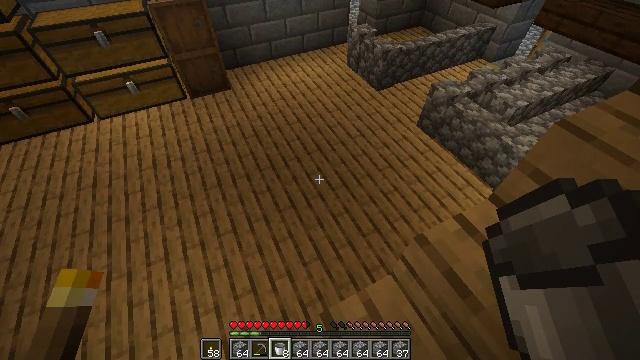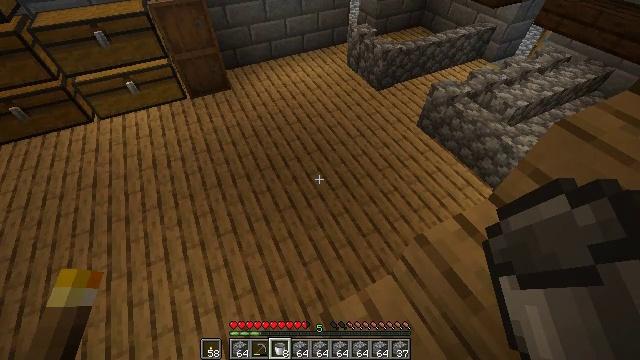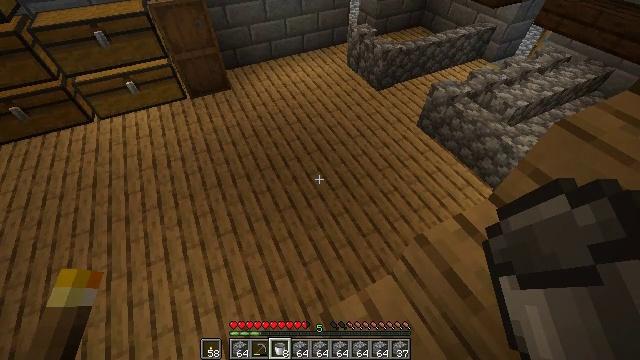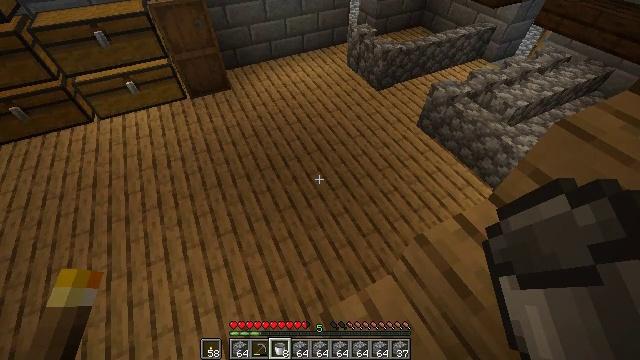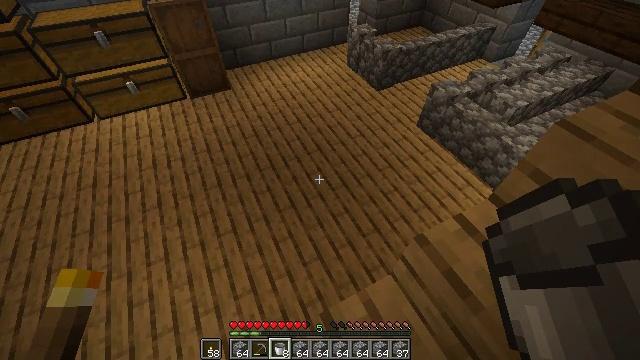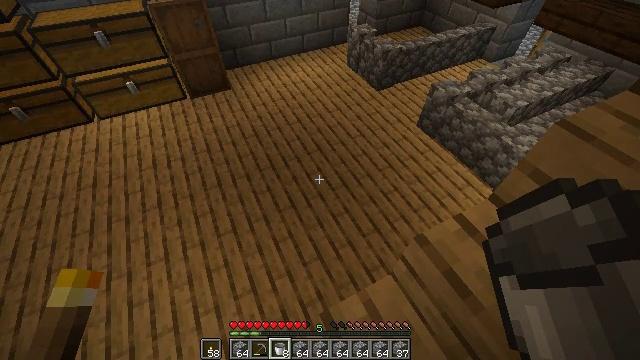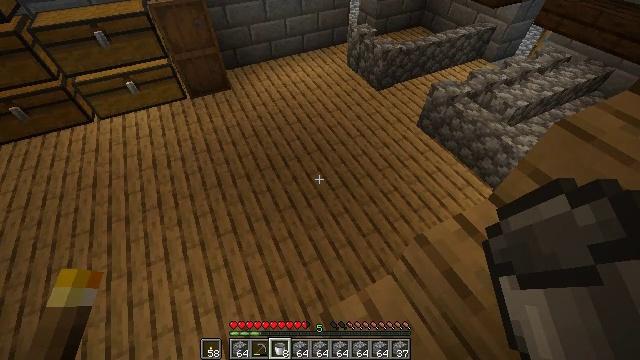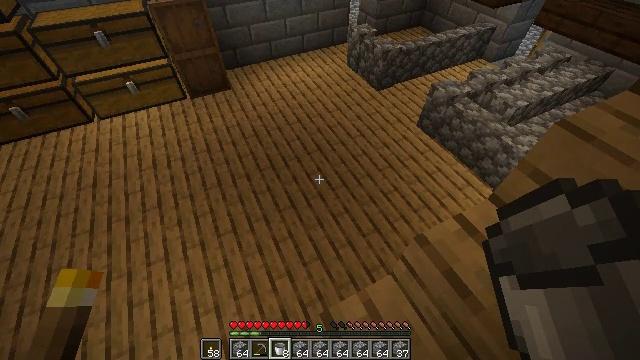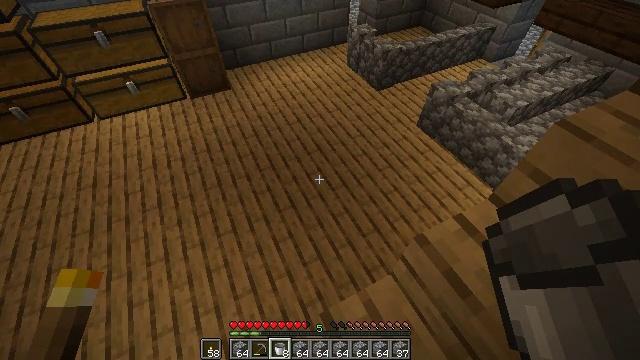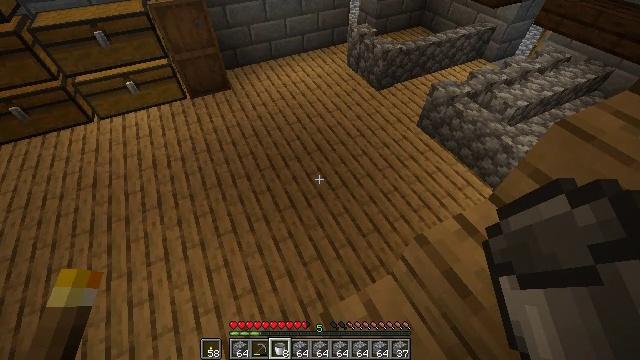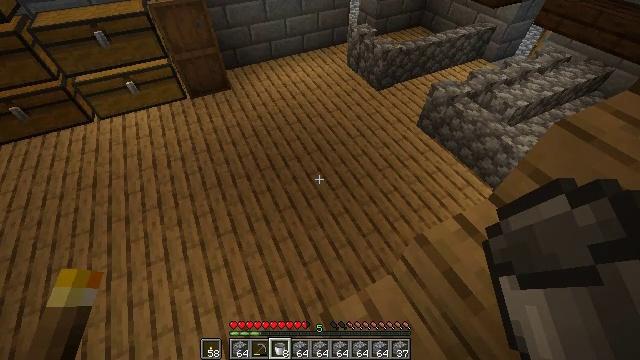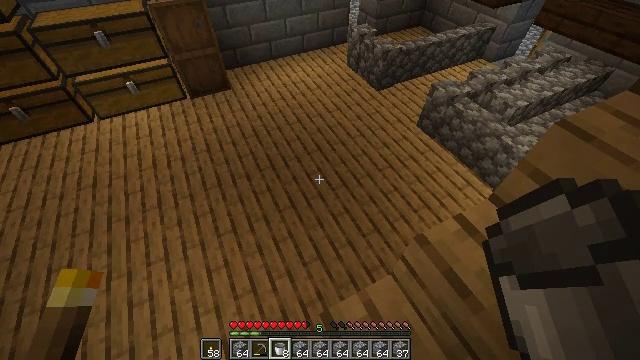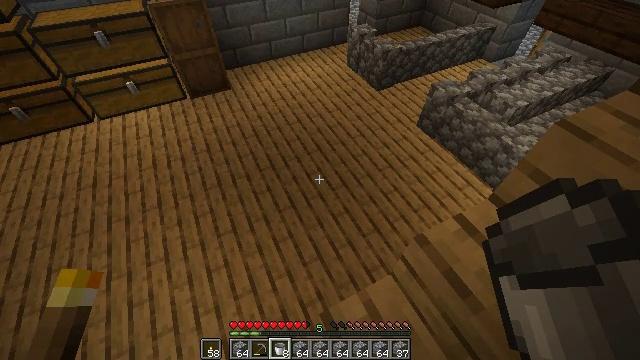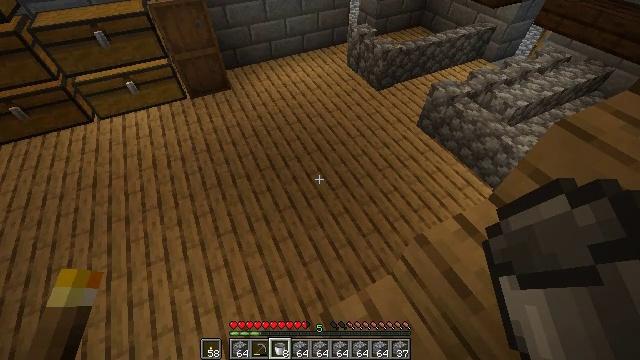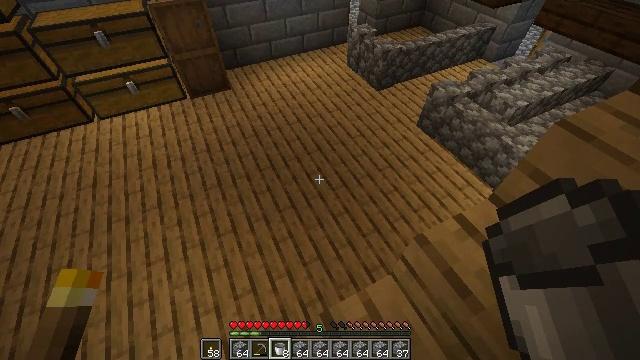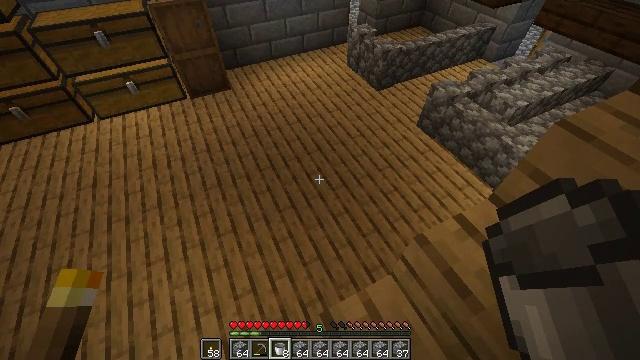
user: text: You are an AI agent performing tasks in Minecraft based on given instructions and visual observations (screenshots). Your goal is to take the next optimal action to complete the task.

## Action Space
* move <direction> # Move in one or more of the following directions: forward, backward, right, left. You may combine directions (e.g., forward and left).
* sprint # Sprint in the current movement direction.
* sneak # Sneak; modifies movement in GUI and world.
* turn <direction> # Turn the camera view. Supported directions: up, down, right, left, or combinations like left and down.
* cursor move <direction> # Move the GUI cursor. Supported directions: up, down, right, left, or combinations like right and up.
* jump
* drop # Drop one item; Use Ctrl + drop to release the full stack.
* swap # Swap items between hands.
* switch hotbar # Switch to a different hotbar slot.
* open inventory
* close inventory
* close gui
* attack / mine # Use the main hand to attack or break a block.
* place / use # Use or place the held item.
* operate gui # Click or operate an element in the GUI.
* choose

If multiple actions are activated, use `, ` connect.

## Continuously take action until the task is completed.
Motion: motion action
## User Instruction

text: Open the crafting table to make a dark oak trapdoor.
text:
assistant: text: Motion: no_op
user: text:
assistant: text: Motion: no_op
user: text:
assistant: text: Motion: no_op
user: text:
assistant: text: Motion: no_op
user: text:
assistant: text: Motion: no_op
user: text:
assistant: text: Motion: no_op
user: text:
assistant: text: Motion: no_op
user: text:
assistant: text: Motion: no_op
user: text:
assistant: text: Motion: no_op
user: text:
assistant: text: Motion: no_op
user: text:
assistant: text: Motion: no_op
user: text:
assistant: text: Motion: no_op
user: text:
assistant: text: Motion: no_op
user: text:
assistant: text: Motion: no_op
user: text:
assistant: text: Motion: no_op
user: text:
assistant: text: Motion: no_op
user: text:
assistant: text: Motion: no_op
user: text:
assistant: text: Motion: no_op
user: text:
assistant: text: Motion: no_op
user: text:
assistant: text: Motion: no_op
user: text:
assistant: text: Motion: no_op
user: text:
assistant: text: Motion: no_op
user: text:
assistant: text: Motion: no_op
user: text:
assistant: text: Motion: no_op
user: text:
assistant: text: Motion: no_op
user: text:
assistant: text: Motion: no_op
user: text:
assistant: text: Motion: no_op
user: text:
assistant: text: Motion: no_op
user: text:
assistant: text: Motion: no_op
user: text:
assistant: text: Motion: no_op